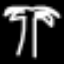
Label: palm tree